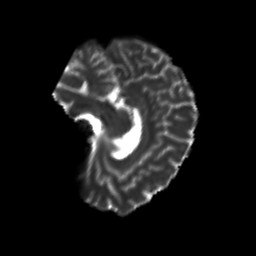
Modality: T2w
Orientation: sagittal
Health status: ill
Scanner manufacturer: siemens
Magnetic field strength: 3 T
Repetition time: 13.7 s
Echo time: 0.098 s